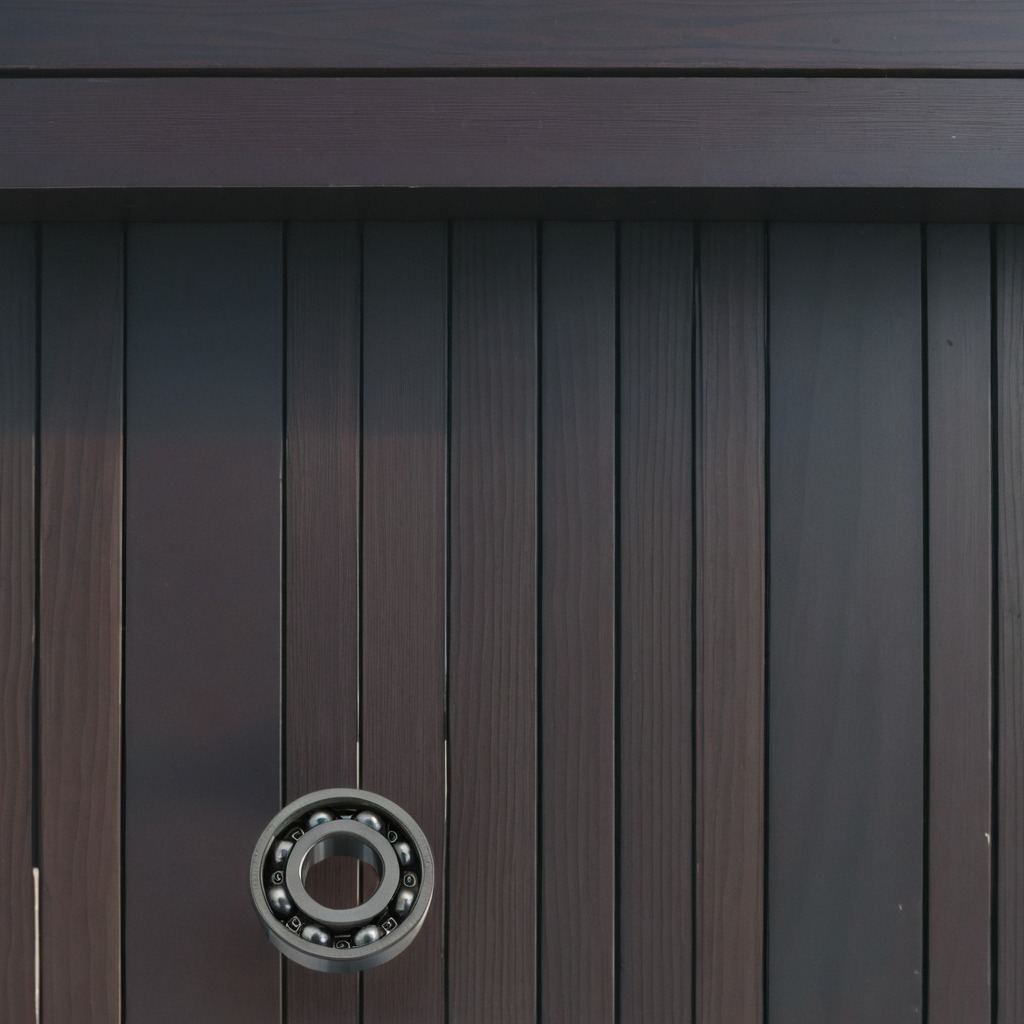
A metal ball bearing lies on the workbench.